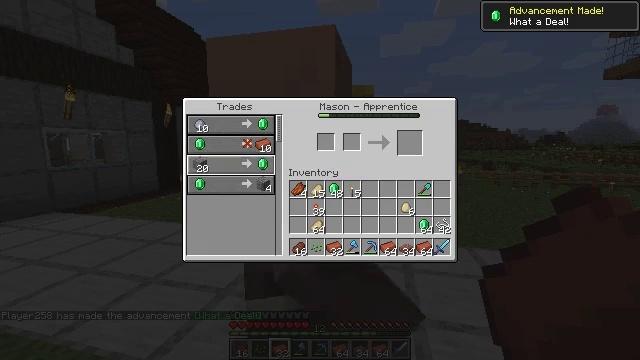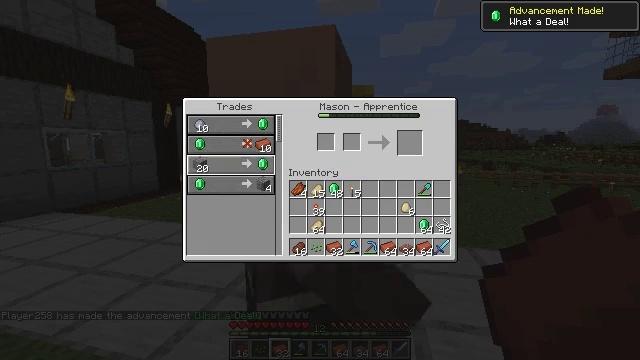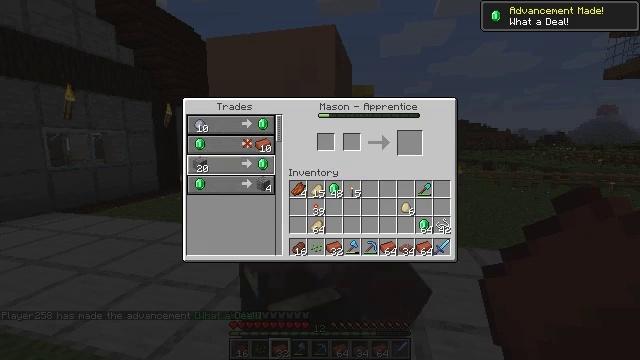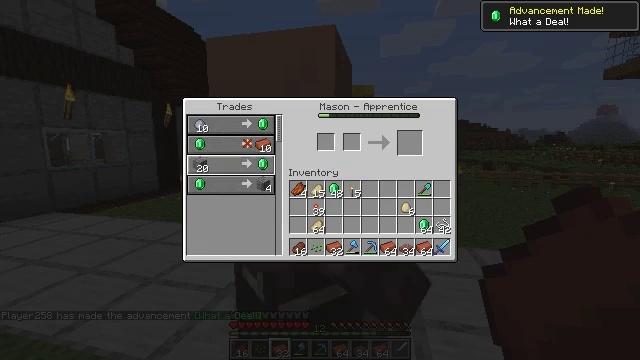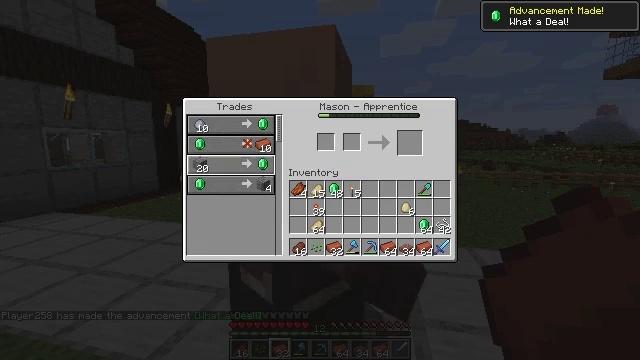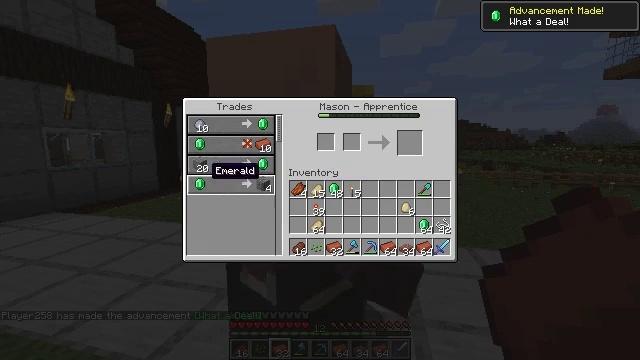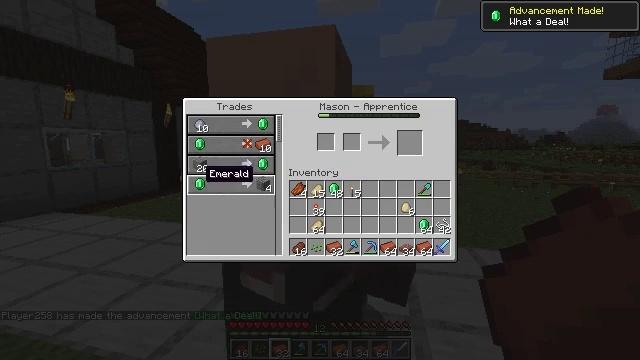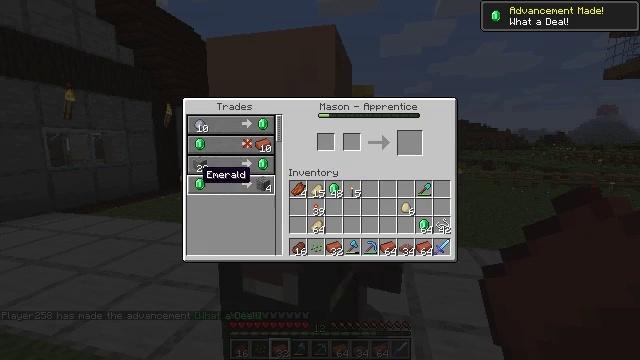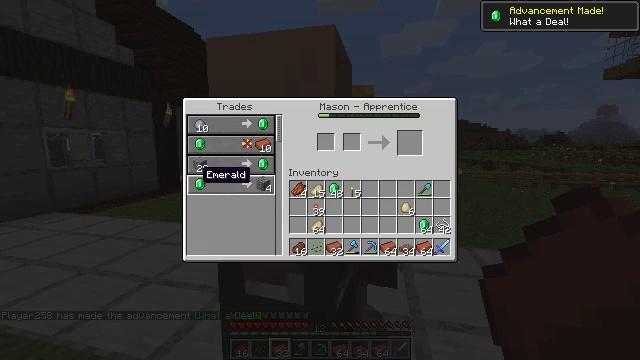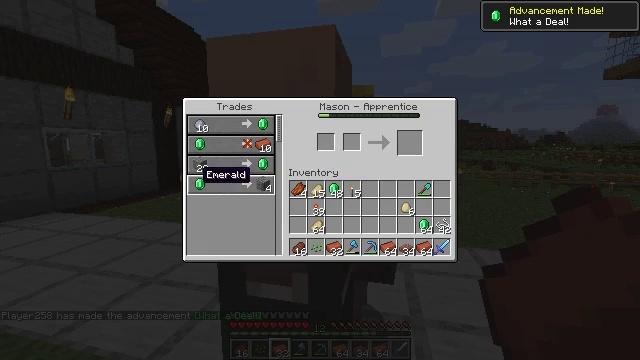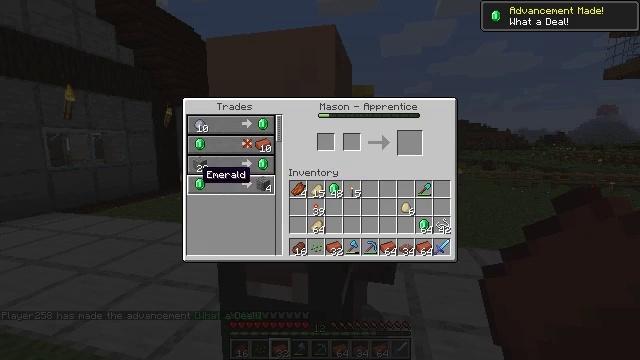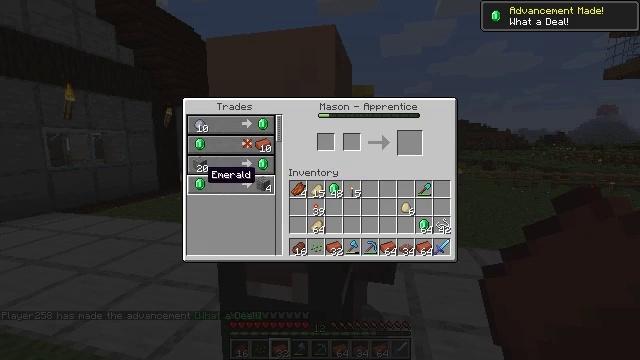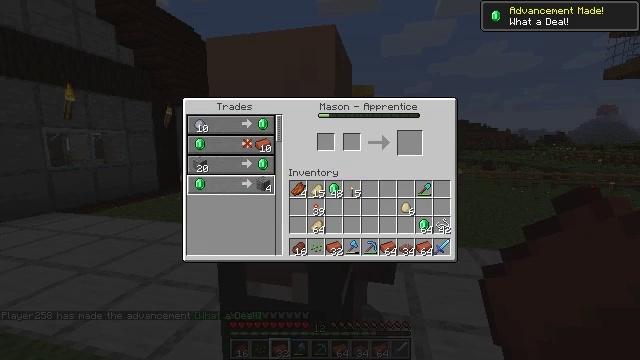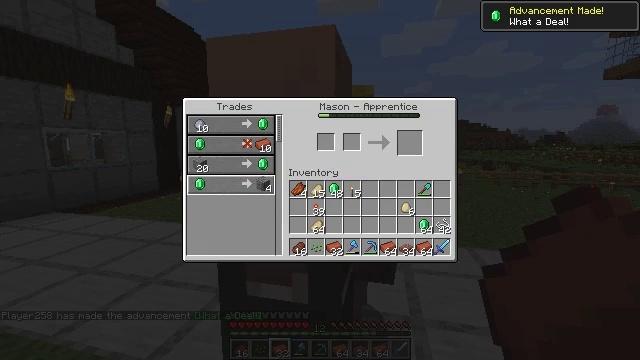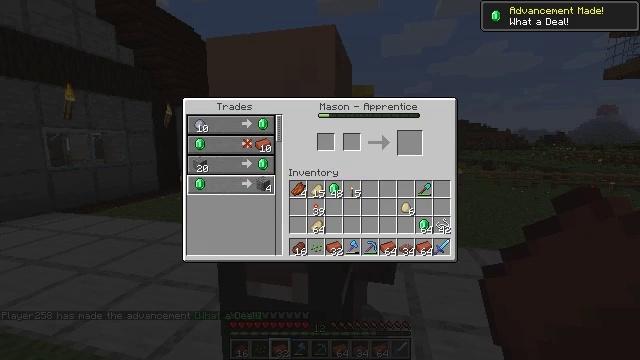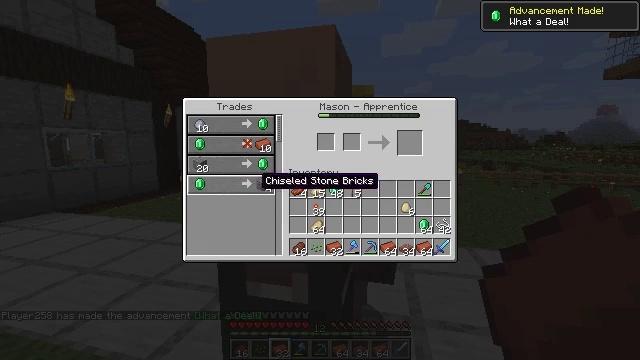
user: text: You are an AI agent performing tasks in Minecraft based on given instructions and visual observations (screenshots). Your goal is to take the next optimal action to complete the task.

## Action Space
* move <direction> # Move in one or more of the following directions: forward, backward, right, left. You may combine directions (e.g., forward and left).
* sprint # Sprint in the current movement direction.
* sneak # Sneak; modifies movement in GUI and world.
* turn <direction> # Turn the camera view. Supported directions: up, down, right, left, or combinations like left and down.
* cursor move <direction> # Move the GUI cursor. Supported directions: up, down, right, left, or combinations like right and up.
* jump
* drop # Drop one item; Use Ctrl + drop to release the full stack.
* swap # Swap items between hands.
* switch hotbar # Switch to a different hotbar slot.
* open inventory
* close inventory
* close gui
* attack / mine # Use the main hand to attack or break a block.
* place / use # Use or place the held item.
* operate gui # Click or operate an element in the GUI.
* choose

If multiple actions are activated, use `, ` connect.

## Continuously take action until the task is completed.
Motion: motion action
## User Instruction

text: Cook clay balls in the furnace for bricks.
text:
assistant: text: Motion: no_op
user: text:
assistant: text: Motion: no_op
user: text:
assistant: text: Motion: no_op
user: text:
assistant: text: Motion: cursor move left
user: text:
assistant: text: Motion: cursor move left and down
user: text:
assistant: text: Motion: no_op
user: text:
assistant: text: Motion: no_op
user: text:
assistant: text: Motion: no_op
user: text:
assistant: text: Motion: no_op
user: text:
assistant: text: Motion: no_op
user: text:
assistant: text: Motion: no_op
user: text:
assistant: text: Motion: cursor move right
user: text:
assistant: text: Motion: cursor move right
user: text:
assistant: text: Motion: cursor move right
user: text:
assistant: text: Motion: no_op
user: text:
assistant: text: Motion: no_op
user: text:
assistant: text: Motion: cursor move right
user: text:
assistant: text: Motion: no_op
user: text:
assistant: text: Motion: no_op
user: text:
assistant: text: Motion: no_op
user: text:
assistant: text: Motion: no_op
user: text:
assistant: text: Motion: no_op
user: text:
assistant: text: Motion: no_op
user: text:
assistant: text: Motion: no_op
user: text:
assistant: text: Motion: no_op
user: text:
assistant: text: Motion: no_op
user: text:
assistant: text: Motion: no_op
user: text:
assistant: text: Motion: no_op
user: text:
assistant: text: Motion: no_op
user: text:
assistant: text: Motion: no_op